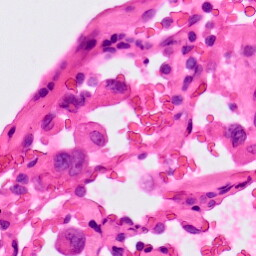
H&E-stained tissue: Lung